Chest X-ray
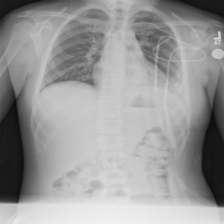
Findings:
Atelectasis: negative
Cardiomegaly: negative
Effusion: positive
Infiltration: negative
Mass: negative
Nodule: negative
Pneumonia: negative
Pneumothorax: negative
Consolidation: negative
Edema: negative
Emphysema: negative
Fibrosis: negative
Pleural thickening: negative
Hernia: negative